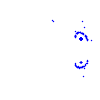
Particle: proton